Interaction volume radius: 10 \u00c5
Interaction volume height: 25 \u00c5
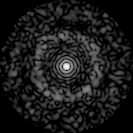
Disorder parameter: 0.8415